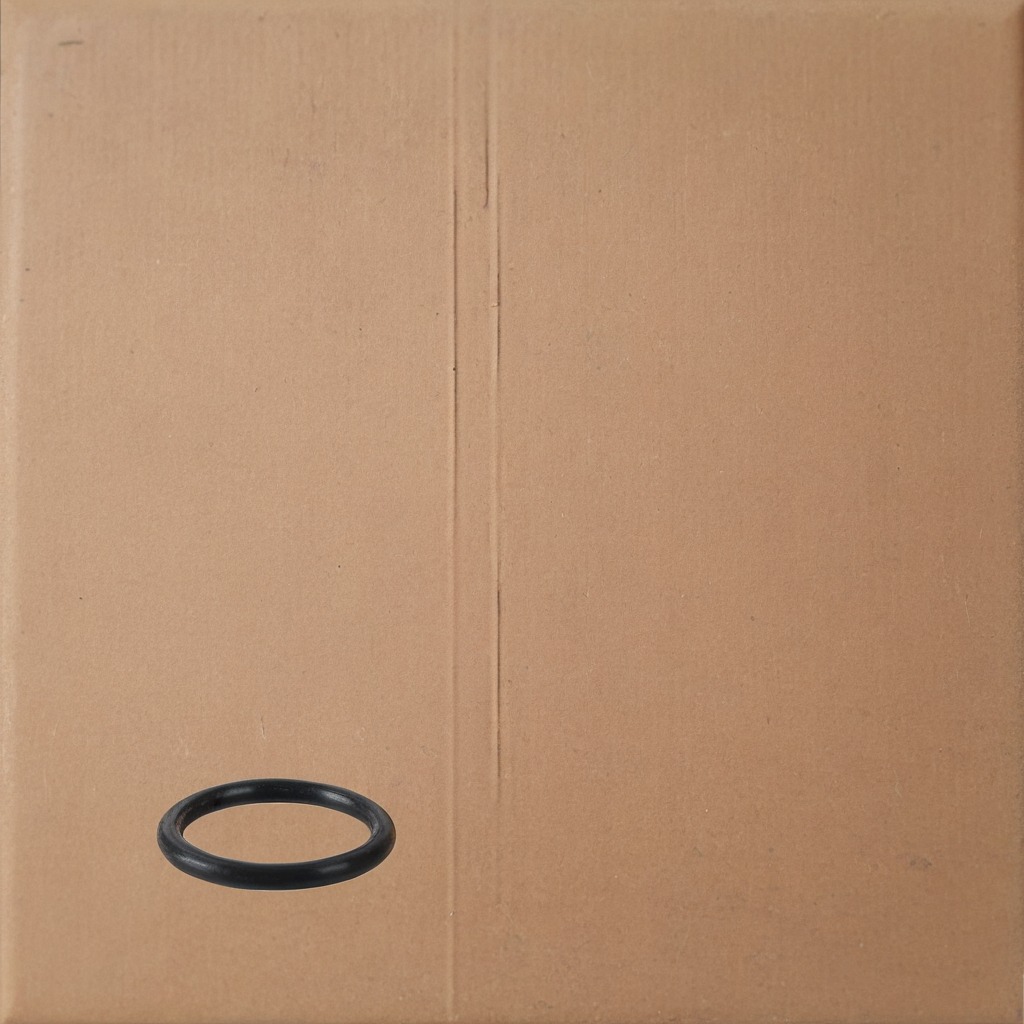
A rubber O-ring lying on a cardboard box surface in an outdoor workshop during daytime bright natural light soft shadows slightly creased but